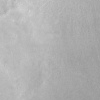
Atmospheric dust classification: not_dusty